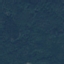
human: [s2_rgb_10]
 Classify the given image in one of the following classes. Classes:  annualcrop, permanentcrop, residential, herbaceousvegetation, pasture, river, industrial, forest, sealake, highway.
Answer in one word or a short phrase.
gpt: Forest